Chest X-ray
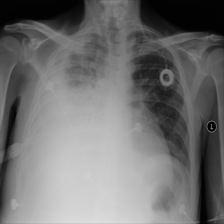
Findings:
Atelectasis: negative
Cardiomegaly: negative
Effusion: positive
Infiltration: negative
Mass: negative
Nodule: negative
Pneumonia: negative
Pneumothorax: negative
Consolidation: negative
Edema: negative
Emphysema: negative
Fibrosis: negative
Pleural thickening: negative
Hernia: negative